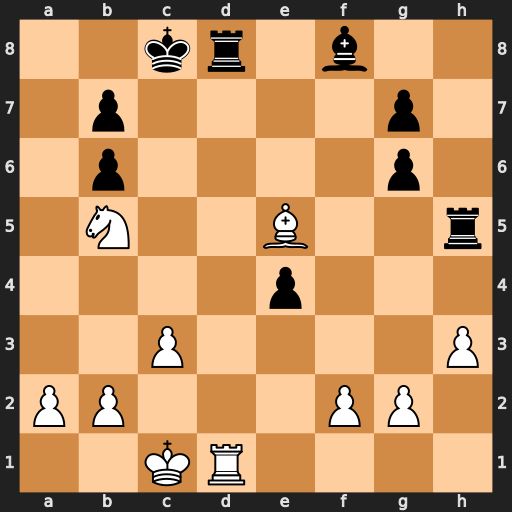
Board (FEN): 2kr1b2/1p4p1/1p4p1/1N2B2r/4p3/2P4P/PP3PP1/2KR4
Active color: w
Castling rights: -
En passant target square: -
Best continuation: Na7#